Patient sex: M
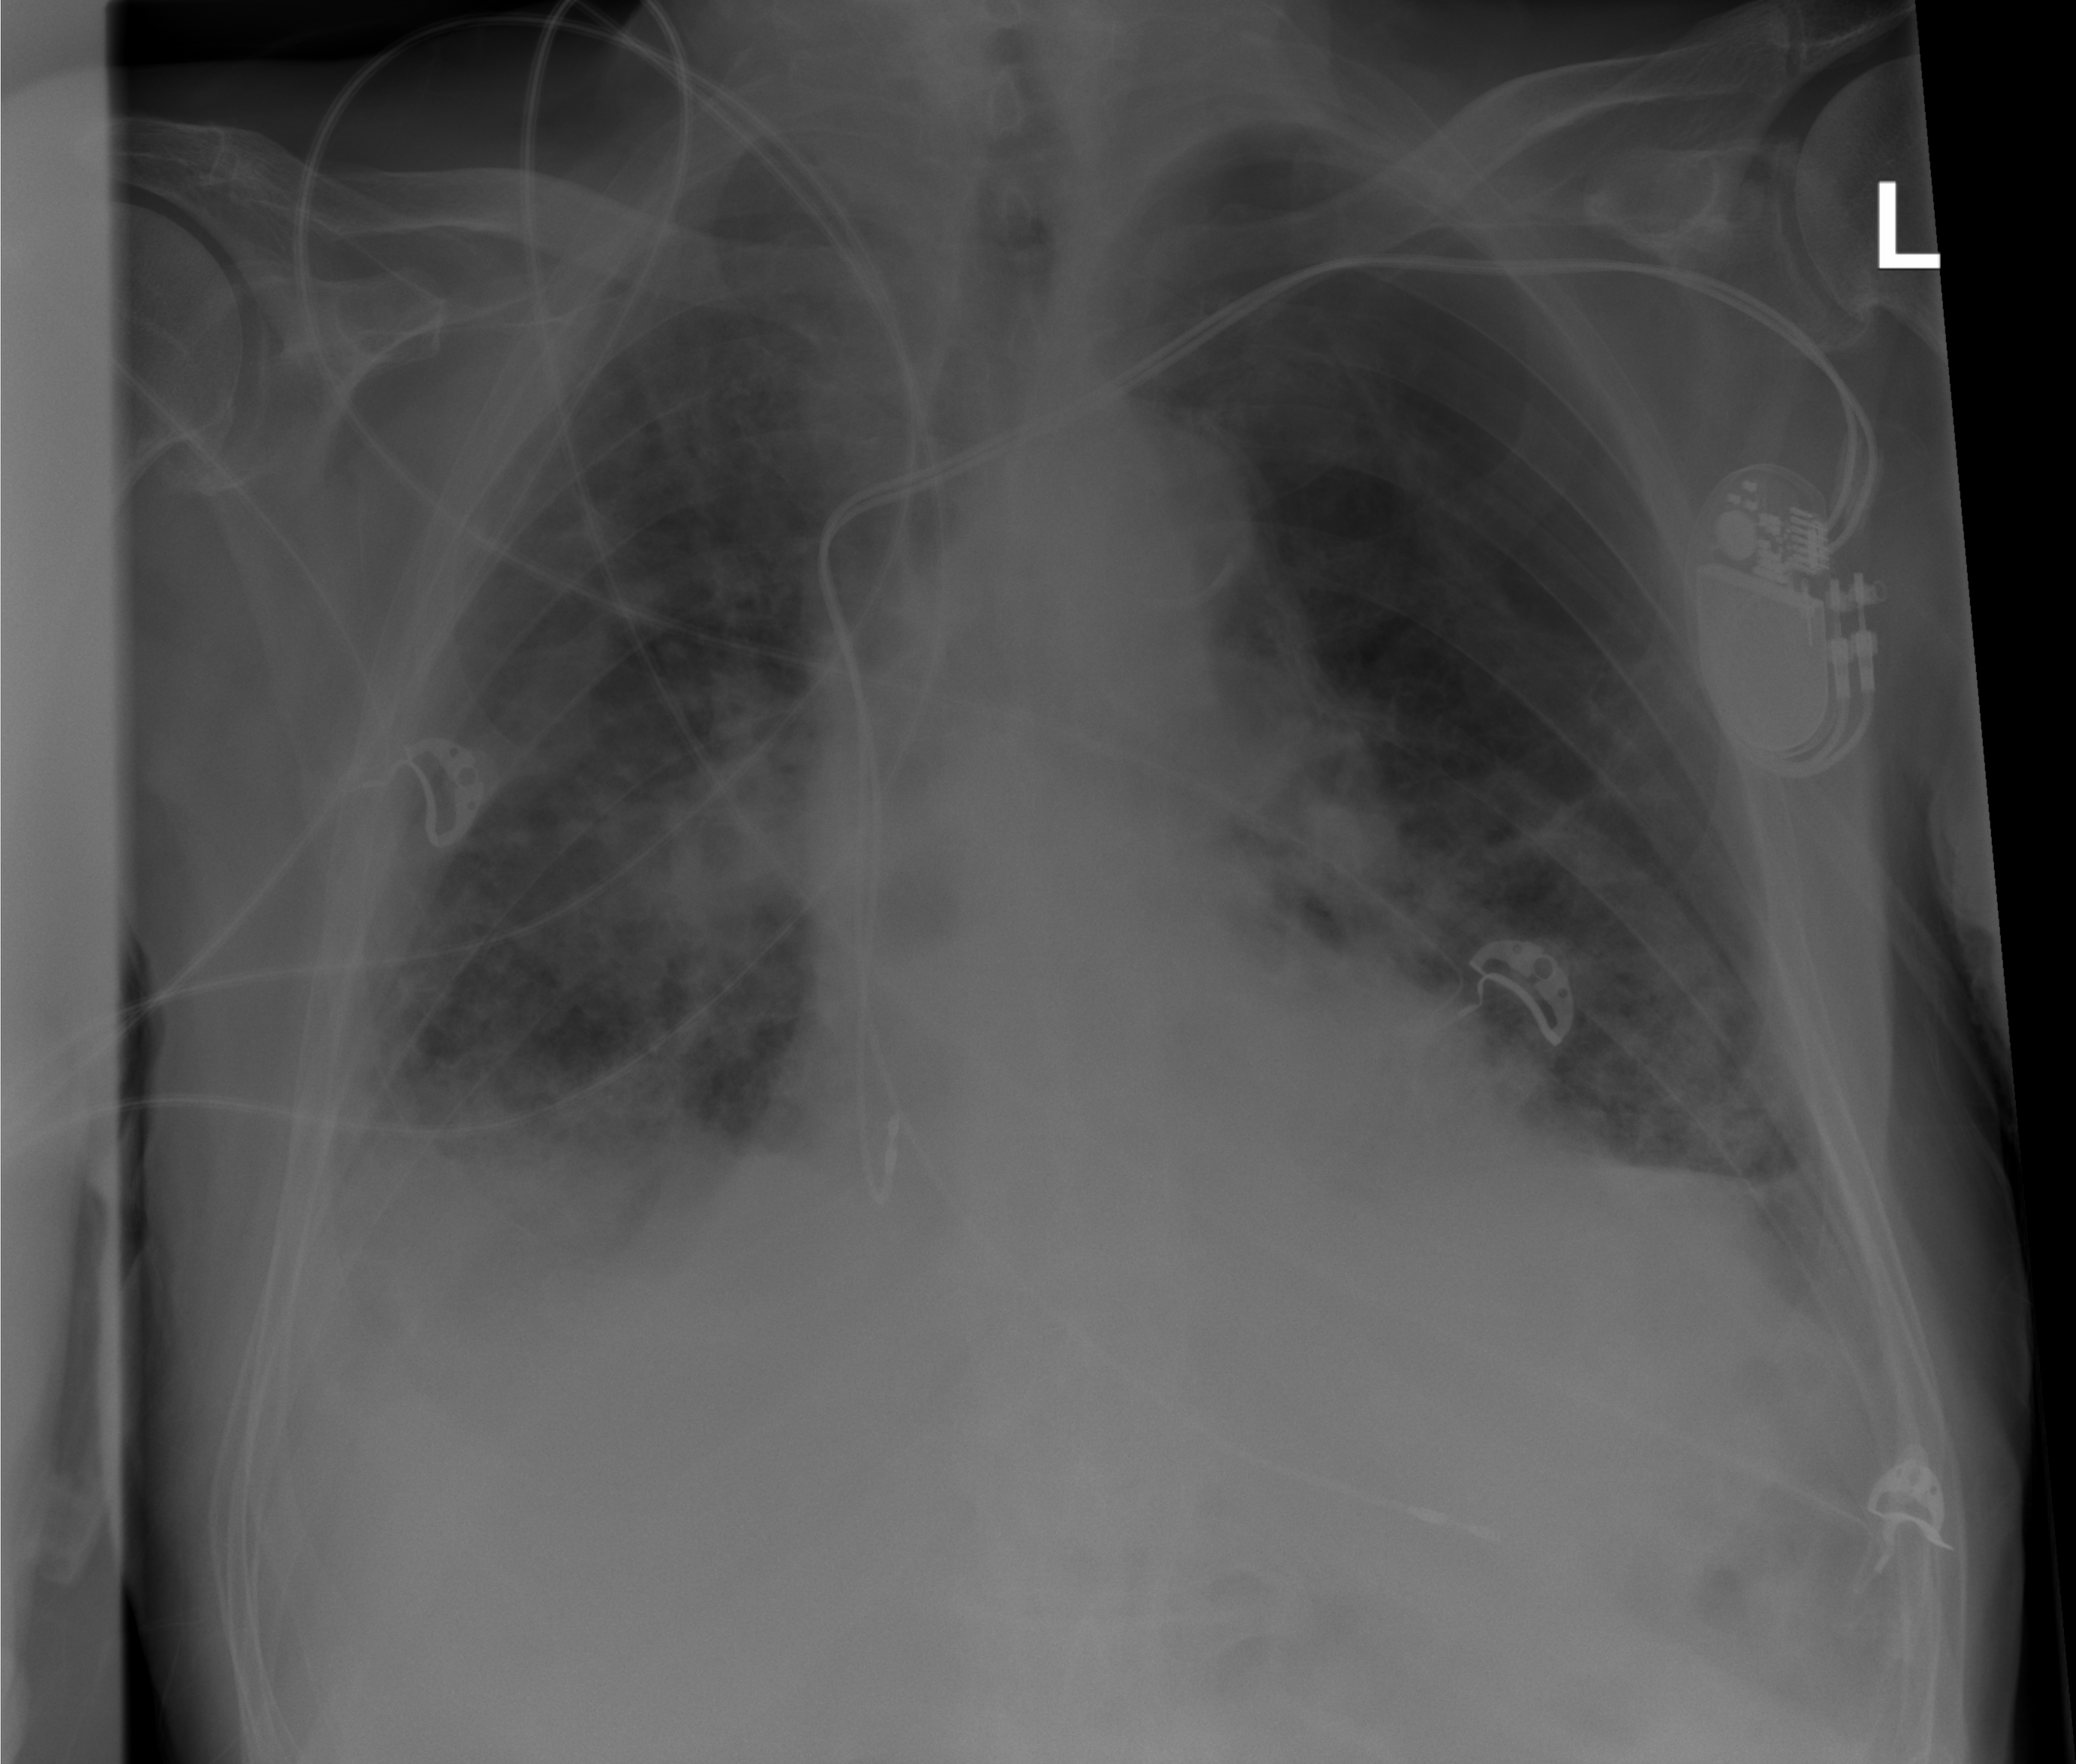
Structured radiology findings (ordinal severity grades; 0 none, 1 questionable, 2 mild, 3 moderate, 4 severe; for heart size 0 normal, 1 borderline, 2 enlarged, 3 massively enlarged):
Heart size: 1
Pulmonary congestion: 2
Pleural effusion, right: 2
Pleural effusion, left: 2
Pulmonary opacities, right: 3
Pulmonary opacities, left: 2
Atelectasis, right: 3
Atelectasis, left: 2